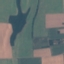
Label: AnnualCrop